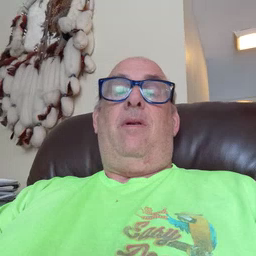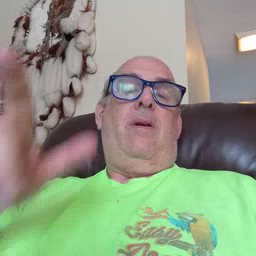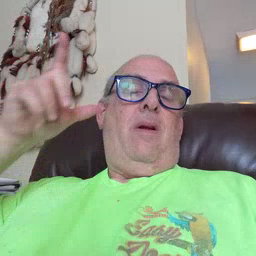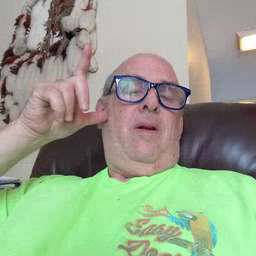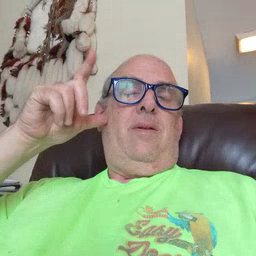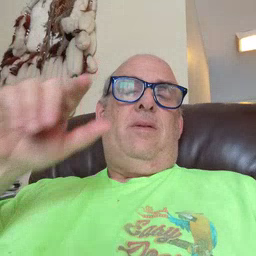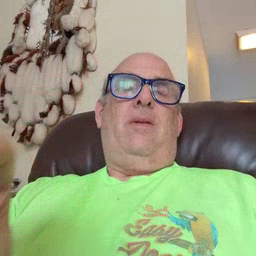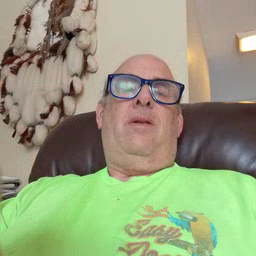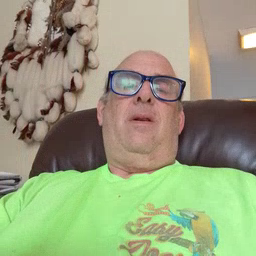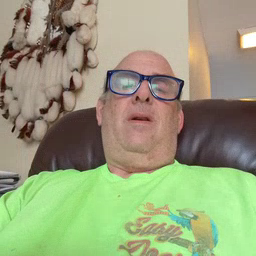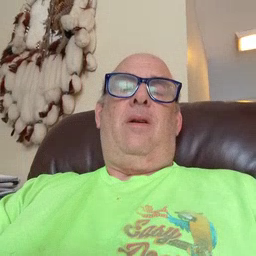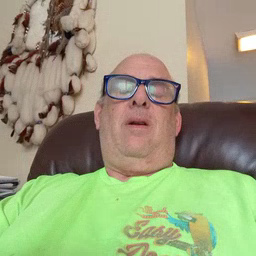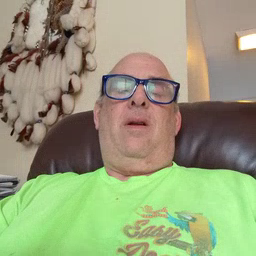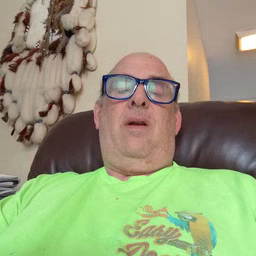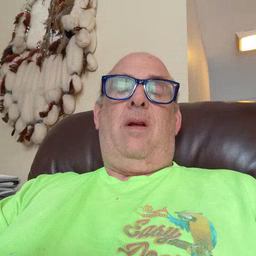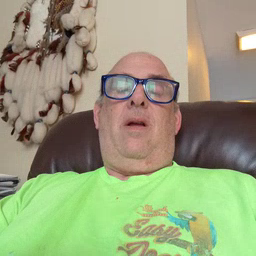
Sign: listen